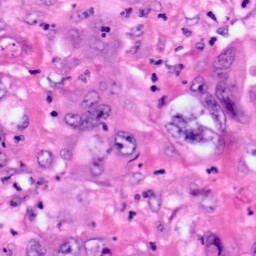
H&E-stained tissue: Pancreatic